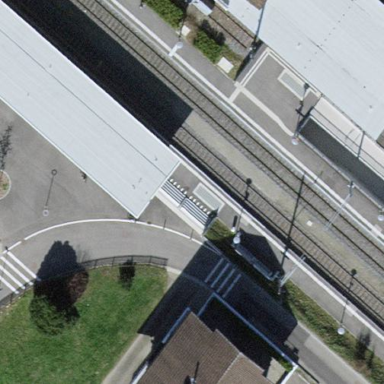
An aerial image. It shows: Platform for public transport with shelter. The platform is for railway use.